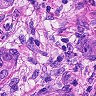
Metastatic tissue present: yes